Question: I have some vertices' coordinates to build the graph which should look like this:

The problem is I don't know how to point those coordinates for Excel. They are something like this:
'''
X Y
-----------
5 16
5 13
5 10
5 7,5
5 3,5
X Y
-----------
12,5 15
12,5 8
'''
I know that it may be done easily in OpenGL for example but now it is necessary to implement it in MS Excel. Is it possible by using its diagram tool?
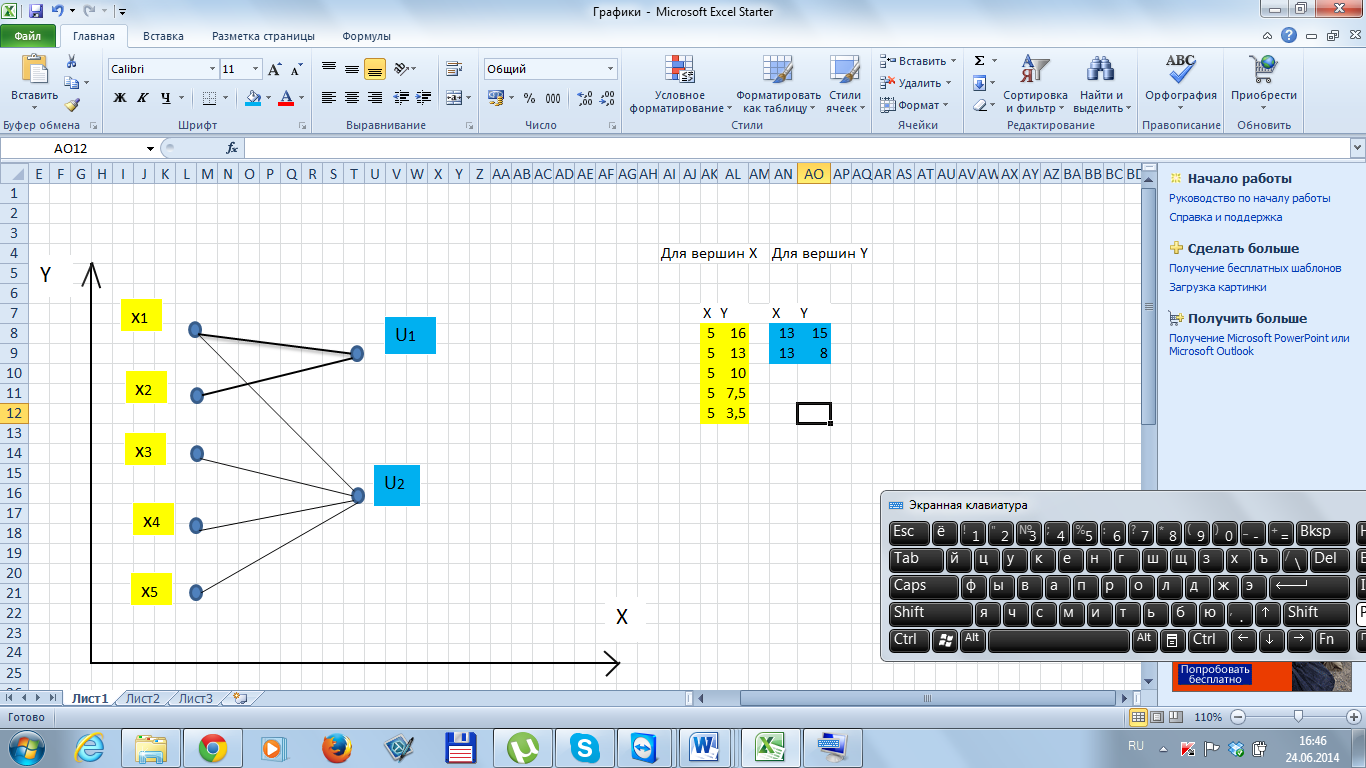
Answer: I am not sure what you mean by diagram tool but a very basic example using an inserted Scatter with Straight Lines and Markers chart: